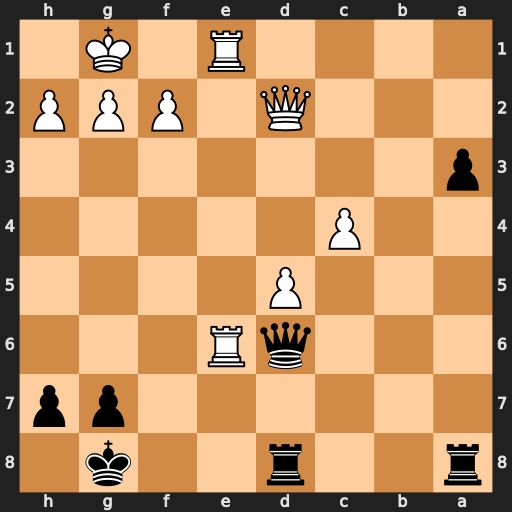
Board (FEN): r2r2k1/6pp/3qR3/3P4/2P5/p7/3Q1PPP/4R1K1
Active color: b
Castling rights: -
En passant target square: -
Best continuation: Qxe6 Rxe6 a2 Re1 a1=Q